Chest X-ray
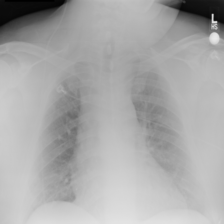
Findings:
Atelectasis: negative
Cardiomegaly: negative
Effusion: negative
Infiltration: negative
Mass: negative
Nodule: negative
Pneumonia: negative
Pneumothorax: negative
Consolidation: negative
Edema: negative
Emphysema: negative
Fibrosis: negative
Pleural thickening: negative
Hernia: negative